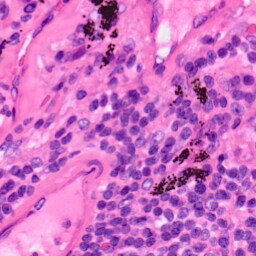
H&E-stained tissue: Lung